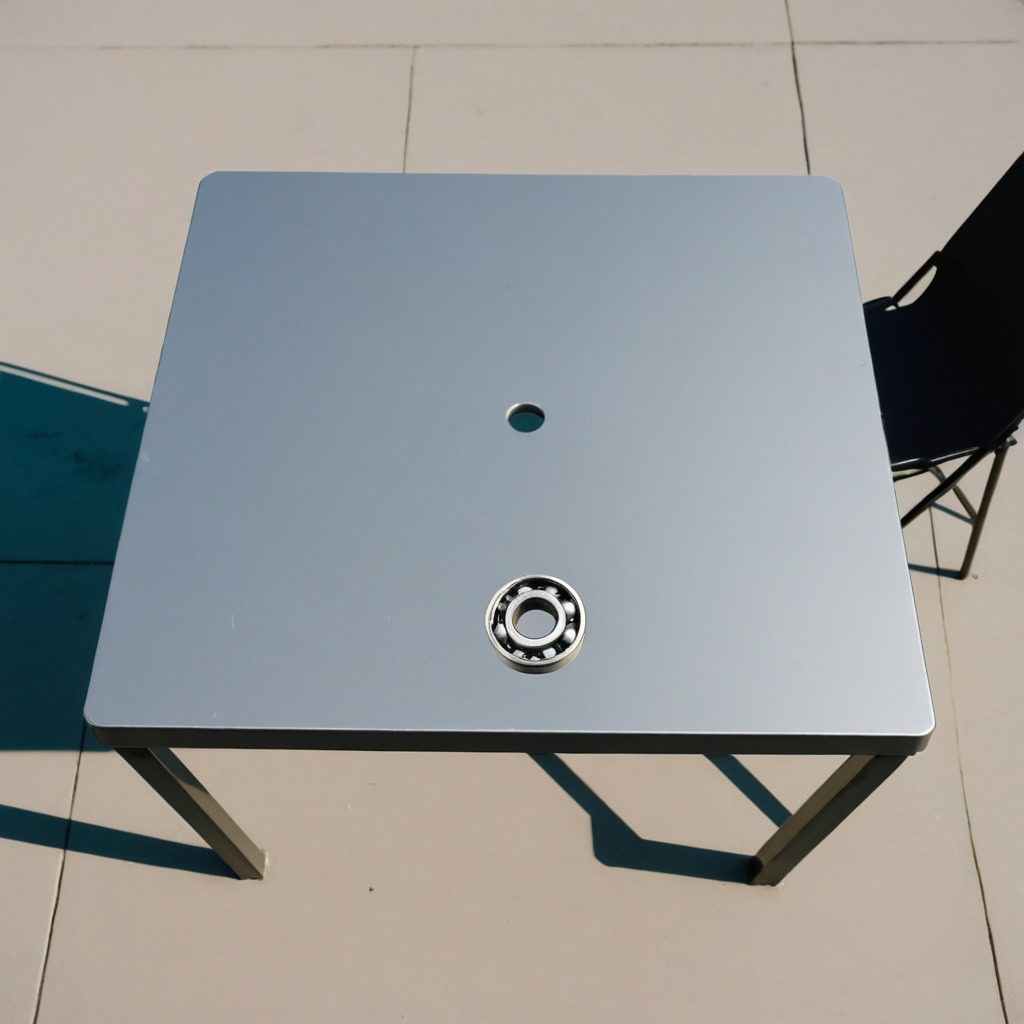
A metal ball bearing is lying on the table.